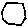
Label: hexagon